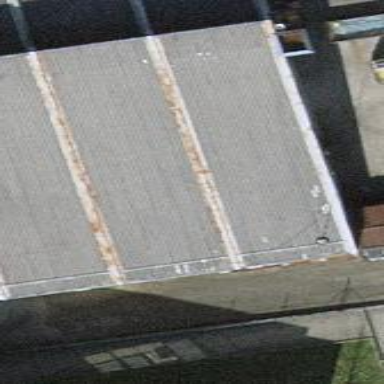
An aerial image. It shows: Industrial building with gabled roof.